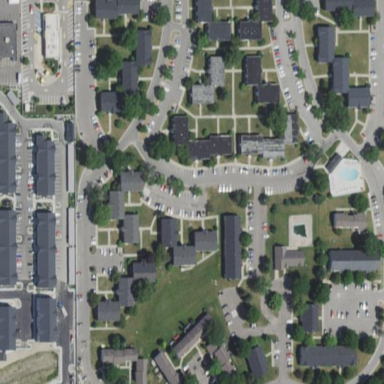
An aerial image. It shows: Residential area with apartments.